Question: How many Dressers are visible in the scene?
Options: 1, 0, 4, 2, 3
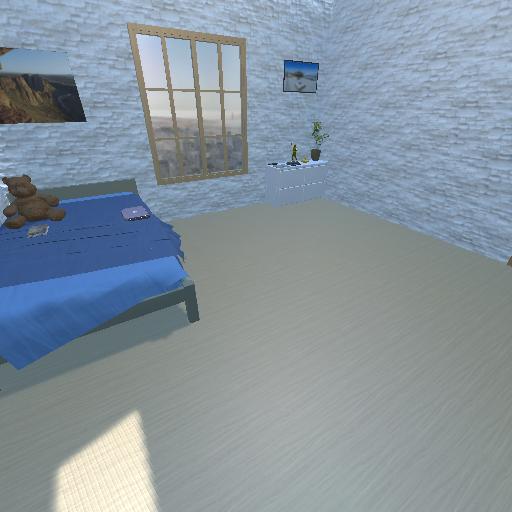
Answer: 1